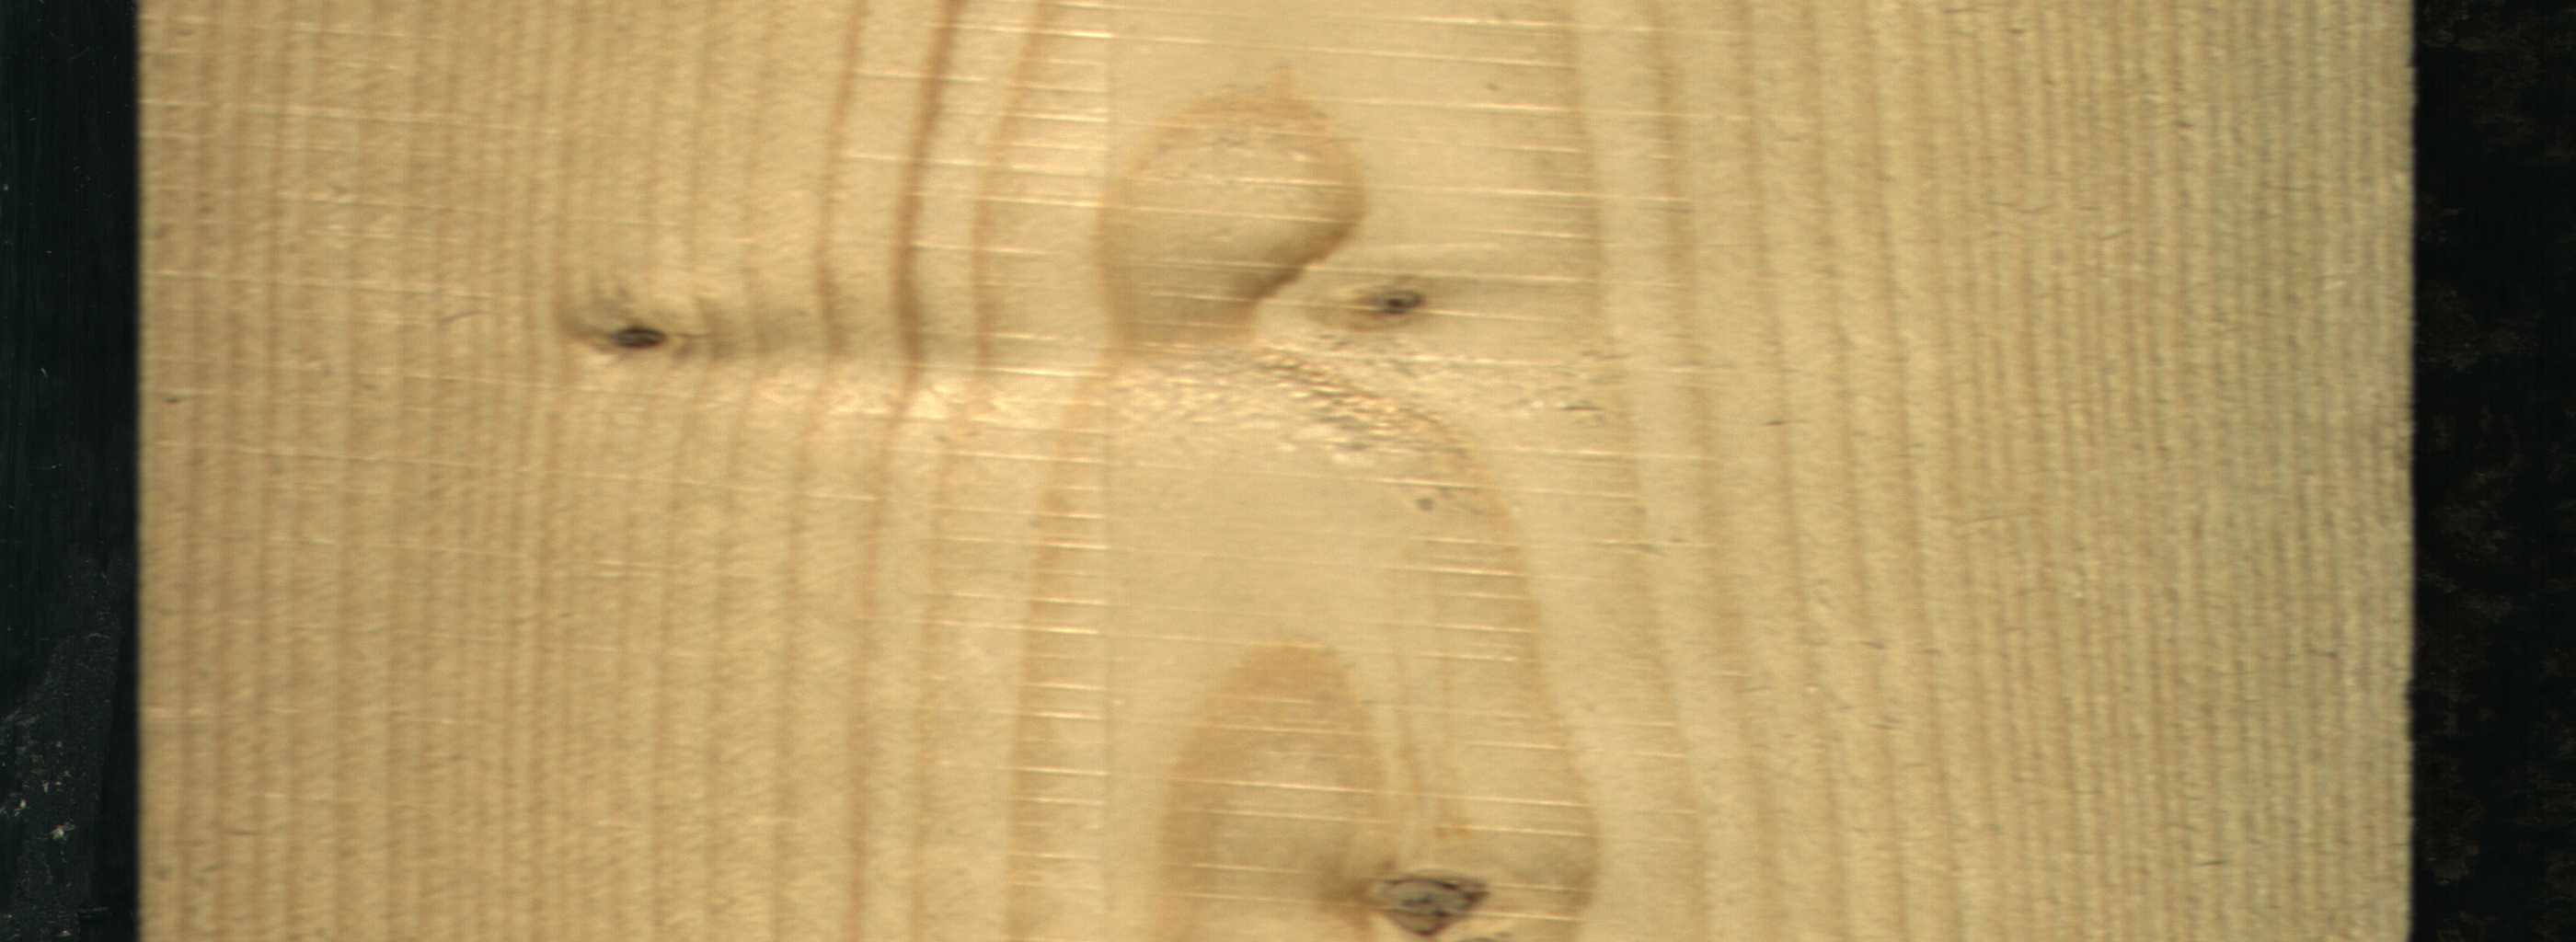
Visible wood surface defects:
Dead_Knot
Live_Knot
Live_Knot